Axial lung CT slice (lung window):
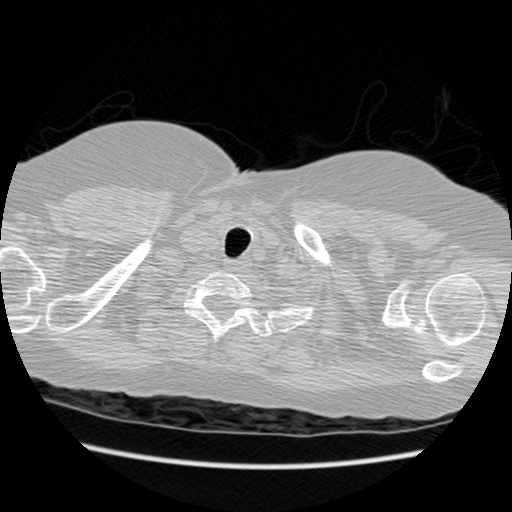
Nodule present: no